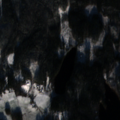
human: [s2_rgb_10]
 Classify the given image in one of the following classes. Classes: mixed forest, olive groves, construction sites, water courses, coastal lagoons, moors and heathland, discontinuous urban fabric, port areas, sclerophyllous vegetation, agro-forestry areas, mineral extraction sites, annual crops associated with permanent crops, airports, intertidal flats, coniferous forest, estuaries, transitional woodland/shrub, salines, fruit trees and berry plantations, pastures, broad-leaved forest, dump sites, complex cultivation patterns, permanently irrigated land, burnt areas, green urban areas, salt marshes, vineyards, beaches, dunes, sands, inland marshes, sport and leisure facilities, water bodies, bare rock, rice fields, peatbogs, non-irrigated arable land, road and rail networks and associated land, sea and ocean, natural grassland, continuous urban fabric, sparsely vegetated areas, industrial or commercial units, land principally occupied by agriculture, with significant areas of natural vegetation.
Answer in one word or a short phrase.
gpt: land principally occupied by agriculture, with significant areas of natural vegetation, coniferous forest, mixed forest, water bodies